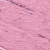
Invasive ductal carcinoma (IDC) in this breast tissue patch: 0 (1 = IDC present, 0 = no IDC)